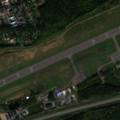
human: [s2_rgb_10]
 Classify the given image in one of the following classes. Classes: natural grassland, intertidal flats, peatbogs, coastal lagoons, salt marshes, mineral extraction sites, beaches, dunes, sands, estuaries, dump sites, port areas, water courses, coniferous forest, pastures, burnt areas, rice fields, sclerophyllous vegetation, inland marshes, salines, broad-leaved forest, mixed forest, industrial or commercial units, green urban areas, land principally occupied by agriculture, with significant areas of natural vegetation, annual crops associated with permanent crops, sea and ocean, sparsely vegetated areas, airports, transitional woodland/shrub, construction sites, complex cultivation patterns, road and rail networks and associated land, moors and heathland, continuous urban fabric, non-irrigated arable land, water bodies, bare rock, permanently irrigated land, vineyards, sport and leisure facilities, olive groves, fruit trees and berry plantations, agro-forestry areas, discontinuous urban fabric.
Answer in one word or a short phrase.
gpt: discontinuous urban fabric, airports, coniferous forest, mixed forest